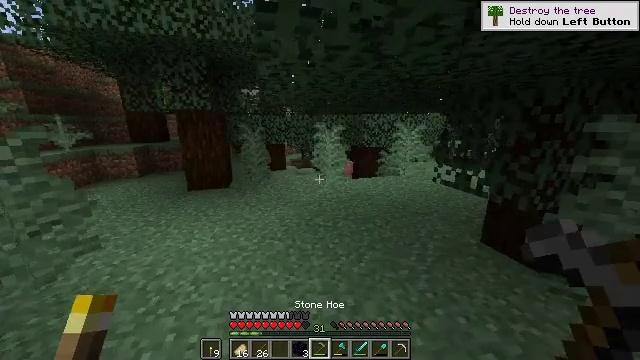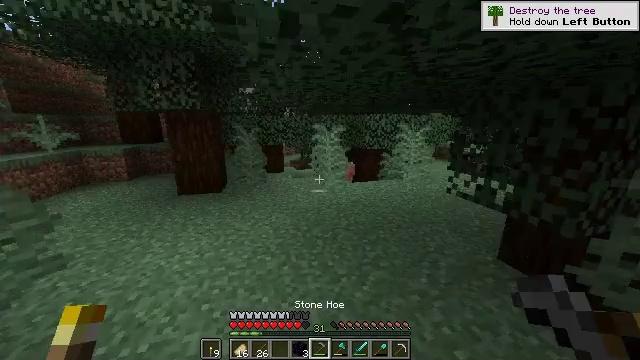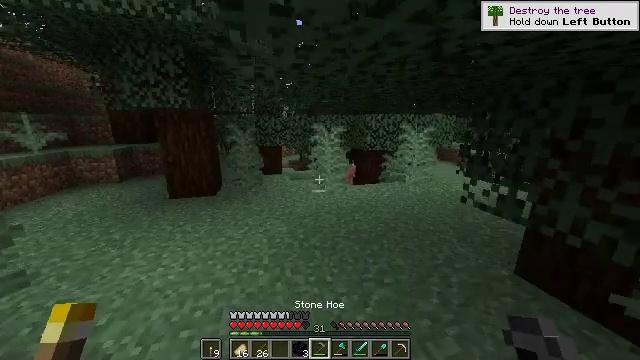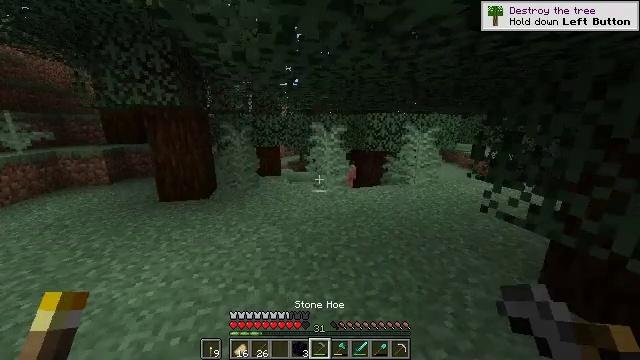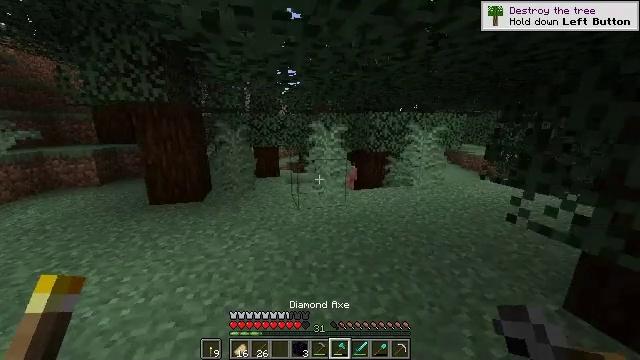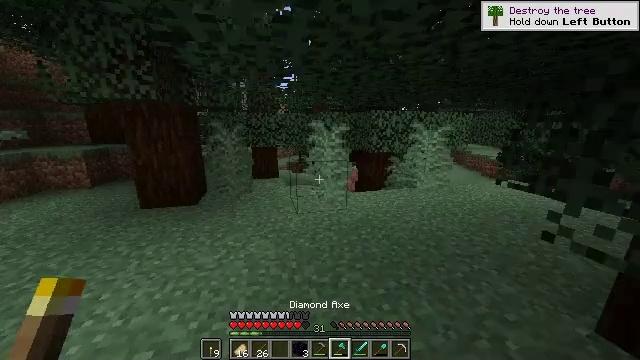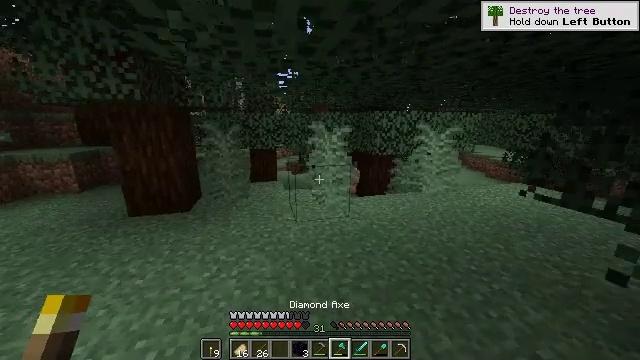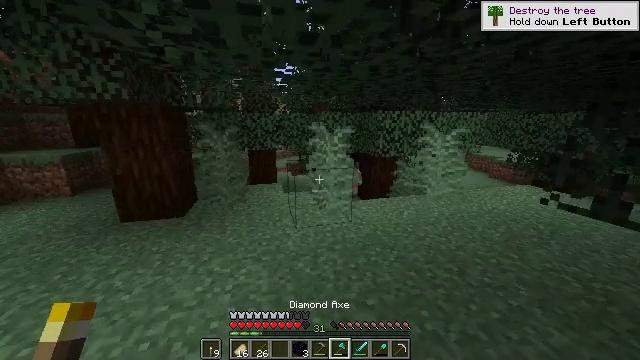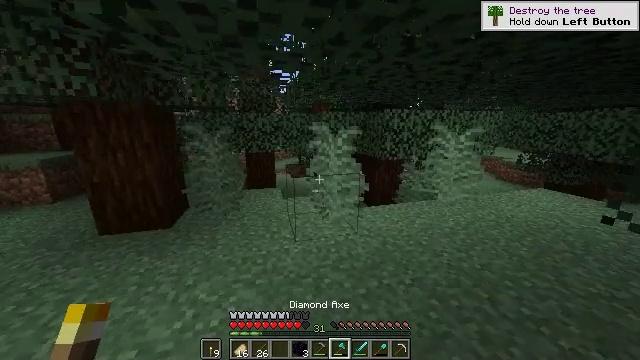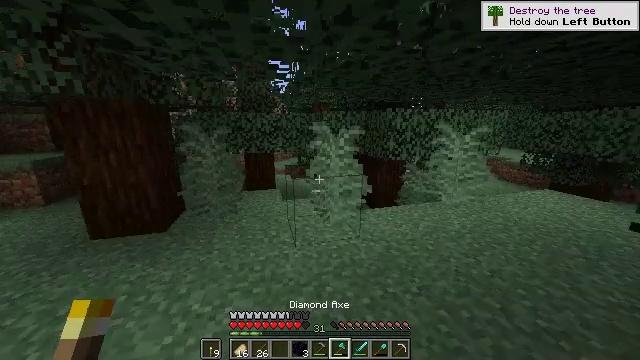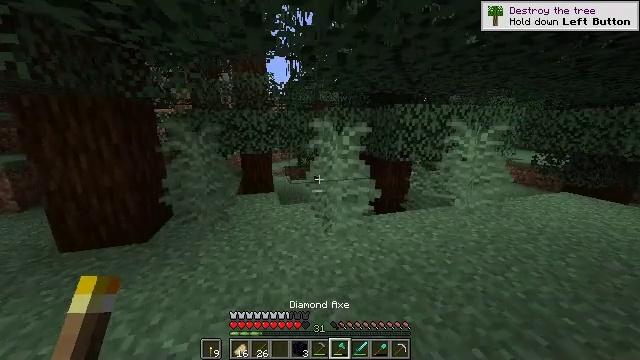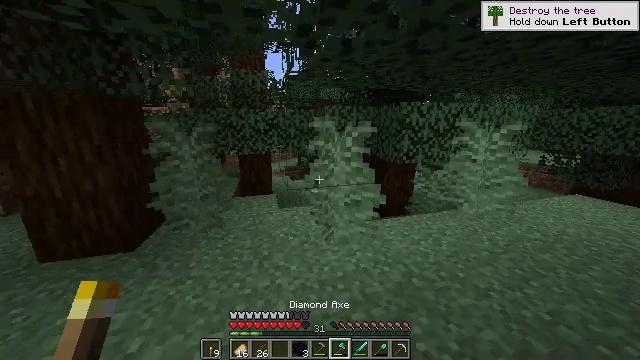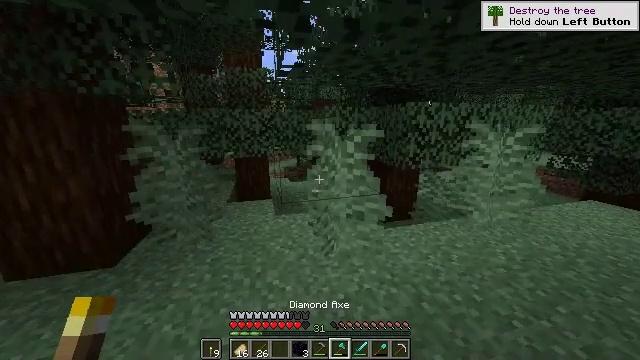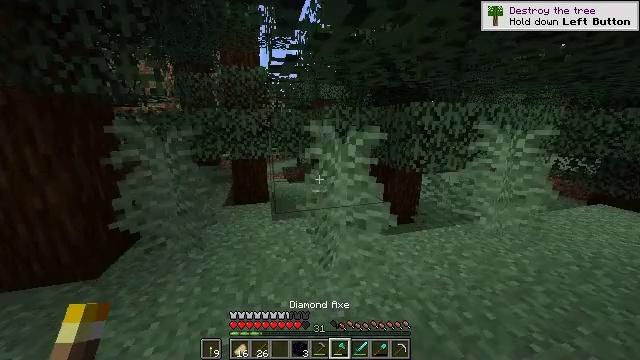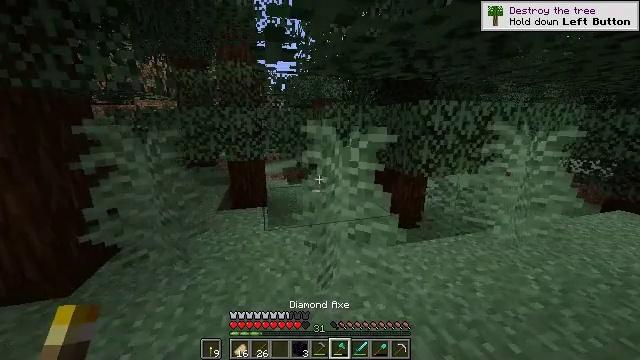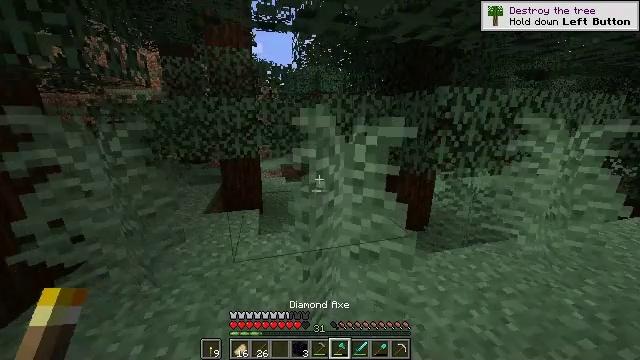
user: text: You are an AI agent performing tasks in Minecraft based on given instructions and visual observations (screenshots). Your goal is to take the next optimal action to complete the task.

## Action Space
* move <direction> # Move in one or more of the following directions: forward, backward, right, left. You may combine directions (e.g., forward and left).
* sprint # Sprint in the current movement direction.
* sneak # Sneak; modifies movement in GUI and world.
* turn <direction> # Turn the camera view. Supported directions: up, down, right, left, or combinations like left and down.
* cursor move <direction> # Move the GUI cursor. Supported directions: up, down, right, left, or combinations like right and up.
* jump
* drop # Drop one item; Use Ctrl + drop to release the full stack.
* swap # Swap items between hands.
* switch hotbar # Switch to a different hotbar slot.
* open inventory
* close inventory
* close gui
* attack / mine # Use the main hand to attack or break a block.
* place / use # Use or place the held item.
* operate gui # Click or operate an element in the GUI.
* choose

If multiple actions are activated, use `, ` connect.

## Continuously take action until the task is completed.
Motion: motion action
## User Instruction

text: Remove the large fern from the terrain.
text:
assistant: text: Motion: move forward
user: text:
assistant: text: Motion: move forward
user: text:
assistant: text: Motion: move forward
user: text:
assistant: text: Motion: move forward
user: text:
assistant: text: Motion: move forward
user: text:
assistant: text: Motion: move forward
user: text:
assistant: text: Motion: move forward
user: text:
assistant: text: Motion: move forward
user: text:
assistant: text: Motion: move forward
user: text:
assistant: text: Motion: move forward
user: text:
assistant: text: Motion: move forward
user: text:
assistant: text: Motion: move forward
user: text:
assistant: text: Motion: move forward, sprint
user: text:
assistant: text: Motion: move forward, sprint
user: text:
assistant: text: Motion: move forward, sprint, turn down
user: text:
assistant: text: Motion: move forward
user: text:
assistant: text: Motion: move forward
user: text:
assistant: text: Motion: move forward, turn down
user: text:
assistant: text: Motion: move forward, turn right and down
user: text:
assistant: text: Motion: move forward, turn right and down
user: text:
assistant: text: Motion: move forward, turn down, attack / mine
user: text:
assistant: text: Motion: move forward, turn down, attack / mine
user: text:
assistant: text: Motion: move forward, turn down, attack / mine
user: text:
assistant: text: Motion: move forward
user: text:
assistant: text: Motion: move forward
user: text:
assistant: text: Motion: move forward
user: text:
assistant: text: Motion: no_op